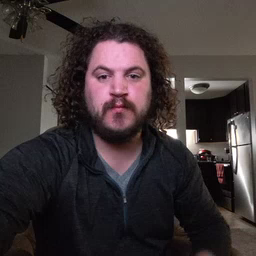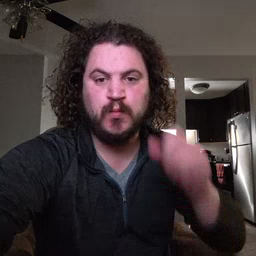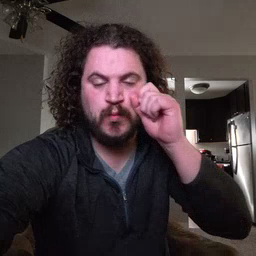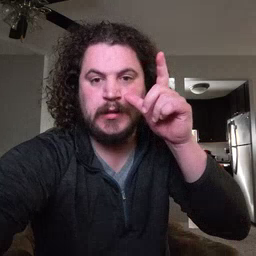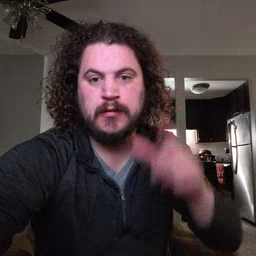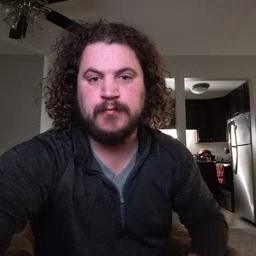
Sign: awake